Question: Am working on an ipod/iphone application that primarily captures a photo. Am designing the flow in xcode4 IB storyboard.
However, as you can see from the image it is taking the default resolution as 320x480 which causing the preview on ipod retina display to show up in a corner than full screen. How can I make the IB get device resolution and adjust the ratio accordingly?
I tried looking at project settings, build settings, info.plist however couldn't find an answer yet.
Thx
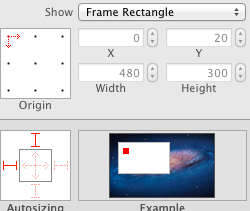
Answer: Those dimensions are in points, not pixels. They are correct. On retina displays, 320 points are equal to 640 pixels. If your application is only showing up in a quarter of the screen, it's likely the problem is in your code, not in how you have set things up in Interface Builder.